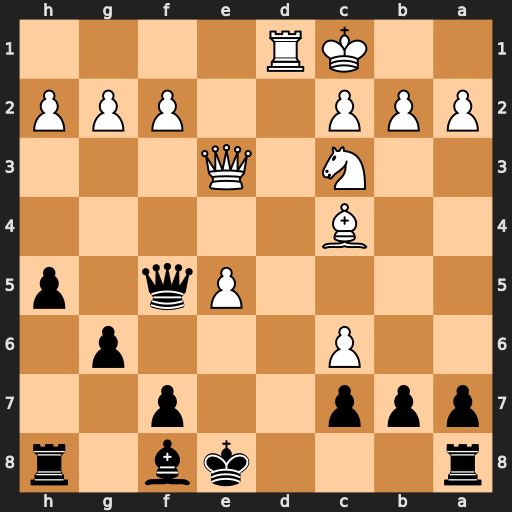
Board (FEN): r3kb1r/ppp2p2/2P3p1/4Pq1p/2B5/2N1Q3/PPP2PPP/2KR4
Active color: b
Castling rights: kq
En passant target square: -
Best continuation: Bh6 Qxh6 Rxh6